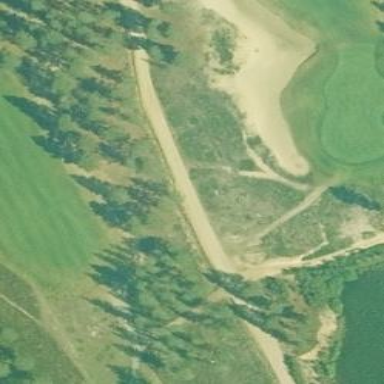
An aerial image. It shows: Golf bunker filled with sandy terrain.